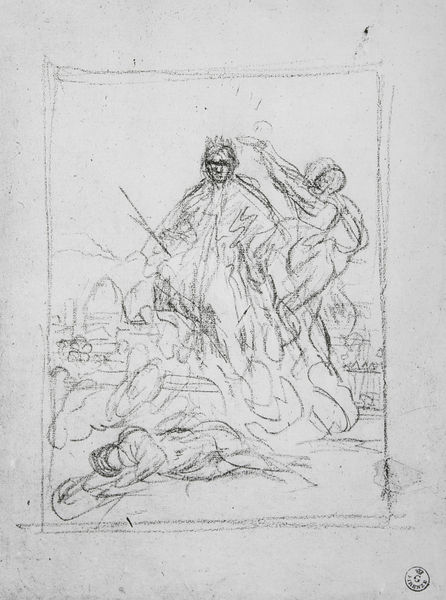
Titel: Entwurf eines Denkmals für den Grand Duke Ferdinand II.
Künstler: Pietro da Cortona
Standort: Florenz
Institution: Gabinetto Disegni e Stampe degli Uffizi
Schlagwörter: baum, dunkel, hand, himmel, kampf, kopf, körper, mann, umhang, weiß, wolken, frauen, grob, komposition, landschaft, menschen, sitzen, stadt, frau, geste, grau, hell, hintergrund, kleid, köpfe, männer, raum, schwarz, skizze, stuhl, tisch, zeichnung, gebäude, haus, hund, tier, wolke, zaun, hochformat, arm, arme, böse, gesicht, halten, leiche, mensch, mord, rahmen, stehen, tod, tot, bild, hände, portrait, signatur, erde, häuser, busch, kirche, sonne, boden, gewand, mantel, kind, mutter, personen, blatt, person, pflanze, krone, reiter, umrandung, engel, beine, bein, papier, liegen, schlafend, stab, studie, abstrakt, berge, kette, grafik, graphik, linien, rand, figuren, kuppel, krieg, könig, lanze, muskeln, striche, tor, umriss, gestalt, arena, rechteck, linie, kohle, schweben, denkmal, kontur, liegende, schwarzweiß, waffen, konturen, strich, waffe, dynamik, bleistift, stempel, tron, entwurf, kranz, lorbeer, lorbeerkranz, kämpfen, sieg, rom, fragment, heiligenschein, schattiert, eiss, sklave, jesus, dynamisch, leid, krönung, florenz, plan, speer, siegel, unfertig, schemen, maria, hirte, sieger, zepter, szepter, bekränzen, bildhauer, ehrung, vorzeichnung, graphit, richten, einrahmung, anriss, skizz, marienkrönung, skizzenhaft, zyklus, liegender, wellenlinien, bekränzung, kämpfende, schwazr, krönen, liegefigur, korrektur, gewant, siegerkranz, hingeworfen, siegerehrung, juj, 1900, uuhi, kreife